Field crop: tomato
Growth stage: 1
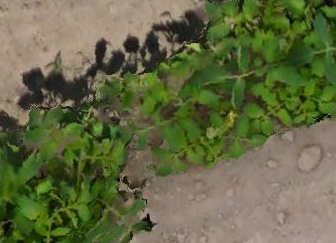
Species: tomato